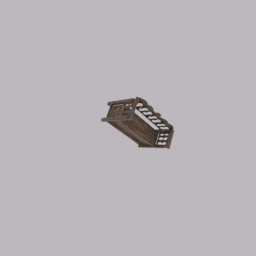
Label: furniture